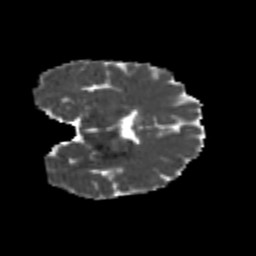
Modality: MD
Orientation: coronal
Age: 25
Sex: female
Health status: healthy
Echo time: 0.074 s